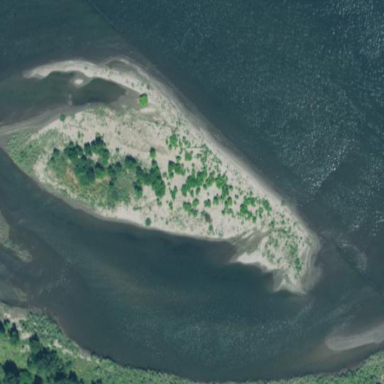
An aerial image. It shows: Islet.